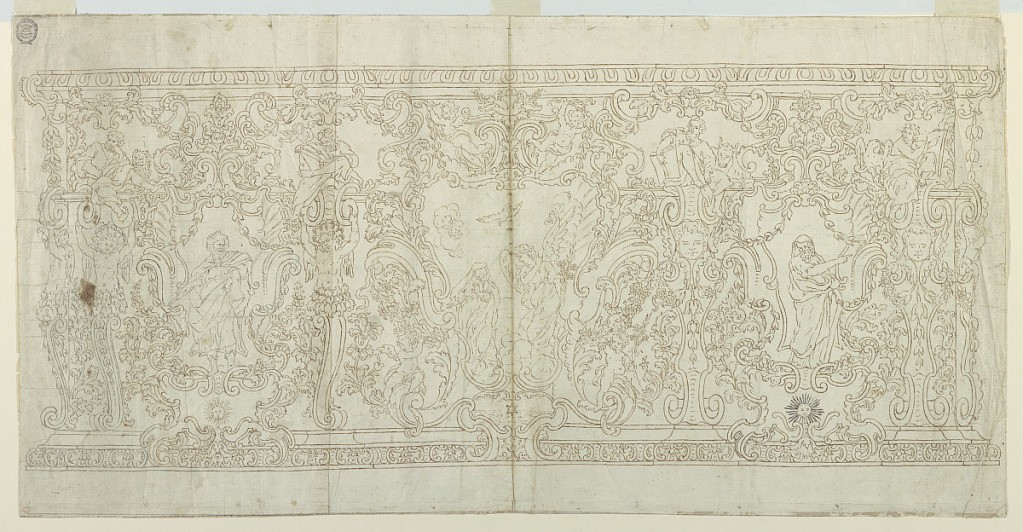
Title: Elevation of an Altar Mensa
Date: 1720–50
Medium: Pen and ink on paper
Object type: Drawing
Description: Horizontal format. Above and below are mouldings. The field is divided into strips. In the upper one stand four escutcheons; the lateral apses in which Evangelists sit, St. Mark being one of them, are not entirely shown. In the lower strip are three escutcheons, the points of which are in the upper strip. Represented in the center one: the Annunciation. At left: King David or Solomon; at right, probably Moses with the tablets. Angels sit upon the lower lateral scrolls of the central escutcheons, others carrying festoons fly beside it. Below the escutcheons stand small ones, with the sun and star, and the moon, respectively. In the lower strip, at the corners of the mensa, are suggested at left: volutes with half-figures of angels as caryatids of the upper escutcheons. At right: volute balusters with cherubim on top.